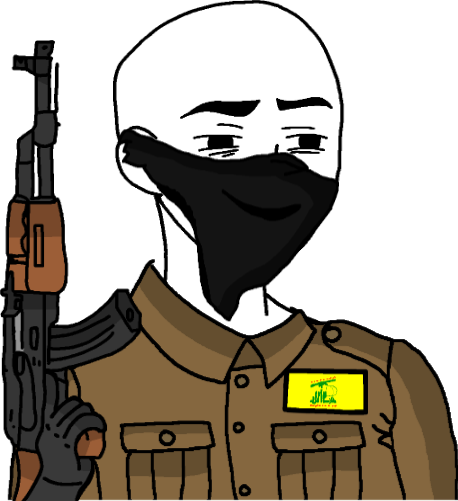
Label: 5_Twinkjak